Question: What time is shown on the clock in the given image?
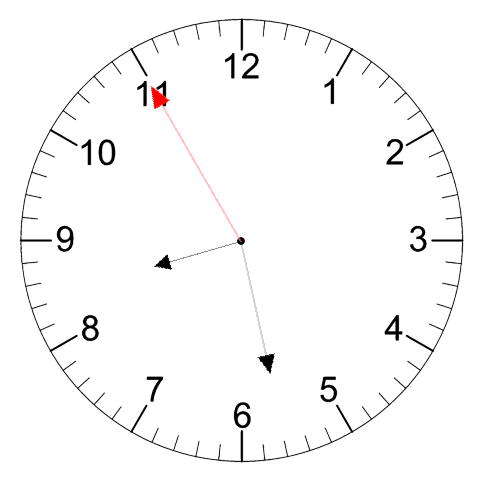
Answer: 08:27:55